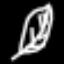
Label: leaf